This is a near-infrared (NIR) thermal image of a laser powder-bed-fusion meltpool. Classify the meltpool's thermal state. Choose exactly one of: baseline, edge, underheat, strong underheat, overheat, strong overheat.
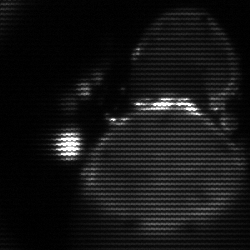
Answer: edge